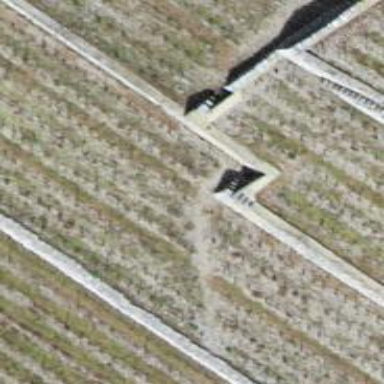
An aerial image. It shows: Retaining wall.